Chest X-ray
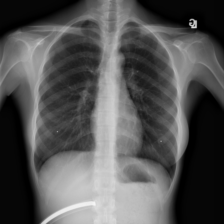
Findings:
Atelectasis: negative
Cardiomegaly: negative
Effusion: negative
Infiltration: negative
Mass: negative
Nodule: negative
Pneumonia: negative
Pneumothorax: negative
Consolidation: negative
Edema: negative
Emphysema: negative
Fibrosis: negative
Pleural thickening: negative
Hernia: negative